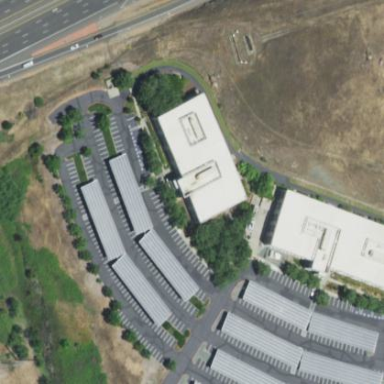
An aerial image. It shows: Commercial building.